Question: My tables:
'''
T1 = Projects
T2 = bid_details
T3 = bid_submission_details
T4 = quote_submission_details
'''
This is how Data flow Works:

SQL Code:
'''
"SELECT *,T3.bidsubmit_date,T4.Quotesubmit_date FROM 'Projects' T1
LEFT JOIN 'bid_details' T2 ON(T2.proj_reff = T1.proj_reff)
LEFT JOIN 'bid_submission_details' T3 ON(T3.bid_reff = T2.bid_reff)
LEFT JOIN 'quote_submission_details' T4 ON(T4.proj_reff = T1.proj_reff)
ORDER BY T3.bidsubmit_date,T4.Quotesubmit_date ASC";
'''
Result View:
##
I have tried many ways to ORDER BY the submission date. but nothing worked. In the result view blue highlighted row is 2014 dated but it not going at the top of the list when I Order by Ascending order.
It always Orders the result from Quote Submission table first and then Order the result from Bid Submission table. Project types can be seen the in the result view.
i want a way to get Order by no matter what type of project it is!
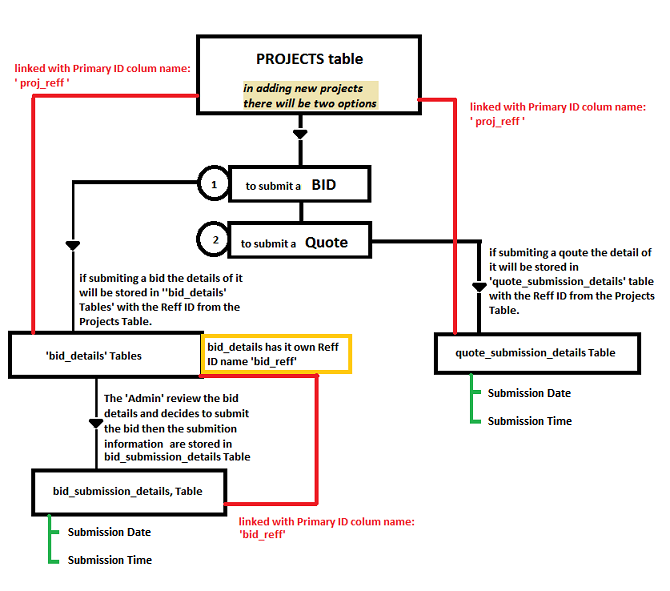
Answer: using COALESCE() function to the filed from the other three tables together.
'''
SELECT *,T3.bidsubmit_date,T4.sub_date,
COALESCE(T3.bidsubmit_date,T4.sub_date) AS SubmiDates
FROM '$SQLTable' T1
LEFT JOIN 'quote_submission_details' T4 ON(T4.pro_ref_no = T1.ref_no)
LEFT JOIN 'bid_details' T2 ON(T2.pro_ref_no = T1.ref_no)
LEFT JOIN 'bid_submission_details' T3 ON(T3.bid_ref_no = T2.bid_ref_no)
ORDER BY SubmiDates ASC";
'''
after many very much goggling found a solution !!!